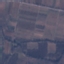
Land use / land cover class: PermanentCrop